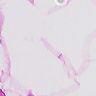
Metastatic tissue present: no